Interaction volume radius: 10 \u00c5
Interaction volume height: 15 \u00c5
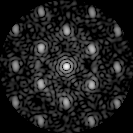
Disorder parameter: 0.3881